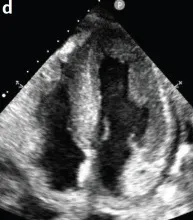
(d): Echocardiography showing cardiac amyloidosis pattern. Increase in the thickness of the interventricular septum and walls of the ventricles.
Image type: radiology (ultrasound)